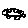
Label: car